Question: Is it possible to have fading colors for the bars of an hist-plot just like for the hist3-plot (see screenshot below)?

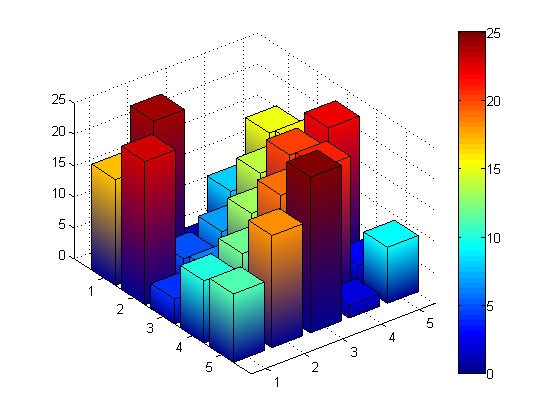
Answer: use 'hist3' with your 1D data with a twist :
'''
y=randn(1,1e2);
bins = 10;
hist3([y(:) y(:)],[1 bins]);
view(90,0)
set(gcf,'renderer','opengl');
set(get(gca,'child'),'FaceColor','interp','CDataMode','auto');
'''

---
To normalize the histogram, just rescale the labels according to 'numel(y)', this means to add the following line:
'''
set(gca,'ZTickLabel',str2num(get(gca,'ZTickLabel'))/numel(y));
'''